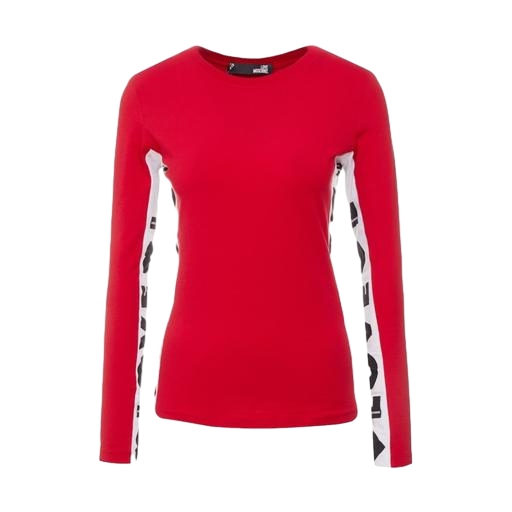
long-sleeve top, long-sleeve tee, longsleeve t-shirt, white background